Question: Here's the core of my ProgressBar class:
'''
package nttu.edu.activities;
import java.io.ByteArrayOutputStream;
import java.io.IOException;
import java.io.InputStream;
import java.util.Stack;
import nttu.edu.R;
import nttu.edu.graphics.Art;
import android.app.Activity;
import android.content.Intent;
import android.content.res.AssetManager;
import android.graphics.Bitmap;
import android.graphics.BitmapFactory;
import android.os.Bundle;
import android.os.Handler;
import android.widget.ProgressBar;
public class NewLoadingActivity extends Activity
{
private ProgressBar bar;
private AssetManager assetManager;
private Load loading;
private class Load
{
public Stack<byte[]> stack;
public Stack<Bitmap> results;
public Handler handler;
public int totalByteSize;
public int currentByteSize;
private final String[] list =
{ "art/sprites.png" };
public Load()
{
stack = new Stack<byte[]>();
results = new Stack<Bitmap>();
handler = new Handler();
totalByteSize = 0;
currentByteSize = 0;
}
public void loadBar()
{
try
{
for (int i = 0; i < list.length; i++)
{
byte[] bytes = readFromStream(list[i]);
stack.push((byte[]) bytes);
totalByteSize += bytes.length;
}
}
catch (IOException e)
{
throw new RuntimeException(e);
}
bar.setMax(totalByteSize);
}
public void startHandler()
{
handler.post(new Runnable()
{
public void run()
{
while (currentByteSize < totalByteSize)
{
try
{
Thread.sleep(1000);
bar.setProgress(currentByteSize);
}
catch (InterruptedException e)
{
e.printStackTrace();
}
}
}
});
}
public void startLoad(){
while (stack.size() > 0){
byte[] bytes = (byte[]) stack.pop();
Bitmap bitmap = BitmapFactory.decodeByteArray(bytes, 0, bytes.length);
if (bitmap != null)
currentByteSize += bytes.length;
results.push((Bitmap) bitmap);
}
sort();
finish();
}
//This is the place to load specific assets into a class.
private void sort(){
Art.sprites = (Bitmap) results.pop();
}
private byte[] readFromStream(String path) throws IOException
{
ByteArrayOutputStream output = new ByteArrayOutputStream();
byte[] buffer = new byte[1024];
int length = 0;
InputStream input = assetManager.open(path);
while (input.available() > 0 && (length = input.read(buffer)) != -1)
output.write(buffer, 0, length);
return output.toByteArray();
}
}
public void onCreate(Bundle b)
{
super.onCreate(b);
this.setContentView(R.layout.progressbar);
assetManager = this.getAssets();
loading = new Load();
//bar = new ProgressBar(this);
bar = (ProgressBar) this.findViewById(R.id.loadingBar);
loading.loadBar();
loading.startHandler();
loading.startLoad();
}
public void finish()
{
Intent intent = new Intent(this, BaseActivity.class);
intent.putExtra("Success Flag", Art.sprites != null);
this.setResult(RESULT_OK, intent);
super.finish();
}
}
'''
So far, I can only load bitmaps by adding their paths into the sort() function.
The reason I can only load bitmaps is that I don't know how to differentiate Bitmap loading, Sound loading, and Resource loading, but I wanted to put all of the things needed to be loaded into 1 large class. I just don't know how to split them up.
I tried splitting the required files up by directory names, or sorting them into subdirectories of their own, like so:

But then I would find myself stuck on finding a new solution to recursive directory listing and stuff, and still wouldn't be able to fix it. I've been tackling the problem for the past 2 days, but nothing came up good.
Here is my result for that, so to prove that I've really been doing my homework:
'''
public void loadStack(AssetManager manager, String path, int level) {
try {
String[] list = manager.list(path);
if (list != null) {
for (int i = 0; i < list.length; i++) {
if (level >= 1) loadStack(manager, path + "/" + list[i], level + 1);
else if (level == 0) loadStack(manager, list[i], level + 1);
else {
byte[] byteBuffer = readFromStream(path);
assetStack.push(byteBuffer);
totalByteSize += byteBuffer.length;
}
}
}
}
catch (IOException e) {
Log.e("Loading", "Occurs in AssetLoad.loadStack(AssetManager, String, int), file can't be loaded: " + path);
throw new RuntimeException("Couldn't load the files correctly.");
}
}
'''
I've been continuing to do more researching on how to split up different file types in a loading screen, but there aren't any questions on Stack Overflow regarding how to load different files altogether.
With that, I decided to come up with a simple, rough, and bad answer on doing this, and that is to create all resources in bitmaps, and sacrifice sound files for a game application. And to be honest, I don't want to do that.
Please help me, such as giving me hints, tips, or whatever you've got in your sleeves. What should I do, in order to load all sorts of file types in my progress bar? What do I need to look for?
Thanks in advance.
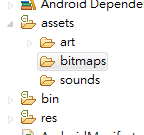
Answer: Here's how to create a ProgressBar for arbitary files.
'''
package nttu.edu.activities;
import java.io.ByteArrayOutputStream;
import java.io.IOException;
import java.io.InputStream;
import java.util.LinkedList;
import java.util.Queue;
import nttu.edu.R;
import nttu.edu.graphics.Art;
import android.app.Activity;
import android.content.Intent;
import android.content.res.AssetManager;
import android.graphics.Bitmap;
import android.graphics.BitmapFactory;
import android.os.AsyncTask;
import android.os.Bundle;
import android.os.Handler;
import android.widget.ProgressBar;
public class NewLoadingActivity extends Activity {
public ProgressBar bar;
private AssetManager assetManager;
public Handler handler;
public ProgressTask task;
private final String[] list = {
// Art.sprites
"art/sprites.png" };
private class ProgressTask extends AsyncTask<Void, Void, Void> {
public int totalByteSize;
public int currentByteSize;
public Queue<Bitmap> bitmapQueue;
public Queue<byte[]> byteQueue;
public ProgressTask() {
totalByteSize = 0;
currentByteSize = 0;
bitmapQueue = new LinkedList<Bitmap>();
byteQueue = new LinkedList<byte[]>();
}
public void onPostExecute(Void params) {
Art.sprites = bitmapQueue.remove();
finish();
}
public void onPreExecute() {
try {
for (int i = 0; i < list.length; i++) {
byte[] bytes = readFromStream(list[i]);
totalByteSize += bytes.length;
byteQueue.add(bytes);
}
bar.setMax(totalByteSize);
}
catch (IOException e) {
throw new RuntimeException(e);
}
}
public void onProgressUpdate(Void... params) {
bar.setProgress(currentByteSize);
}
@Override
protected Void doInBackground(Void... params) {
while (currentByteSize < totalByteSize) {
try {
Thread.sleep(1000);
if (byteQueue.size() > 0) {
byte[] bytes = byteQueue.remove();
Bitmap bitmap = BitmapFactory.decodeByteArray(bytes, 0, bytes.length);
bitmapQueue.add(bitmap);
currentByteSize += bytes.length;
this.publishProgress();
}
}
catch (InterruptedException e) {
e.printStackTrace();
}
}
return null;
}
private byte[] readFromStream(String path) throws IOException {
ByteArrayOutputStream output = new ByteArrayOutputStream();
byte[] buffer = new byte[1024];
int length = 0;
InputStream input = assetManager.open(path);
while (input.available() > 0 && (length = input.read(buffer)) != -1)
output.write(buffer, 0, length);
return output.toByteArray();
}
}
public void onCreate(Bundle b) {
super.onCreate(b);
this.setContentView(R.layout.progressbar);
assetManager = this.getAssets();
handler = new Handler();
task = new ProgressTask();
bar = (ProgressBar) this.findViewById(R.id.loadingBar);
if (bar == null) throw new RuntimeException("Failed to load the progress bar.");
task.execute();
}
public void finish() {
Intent intent = new Intent(this, MenuActivity.class);
intent.putExtra("Success Flag", Art.sprites != null);
this.setResult(RESULT_OK, intent);
super.finish();
}
}
'''